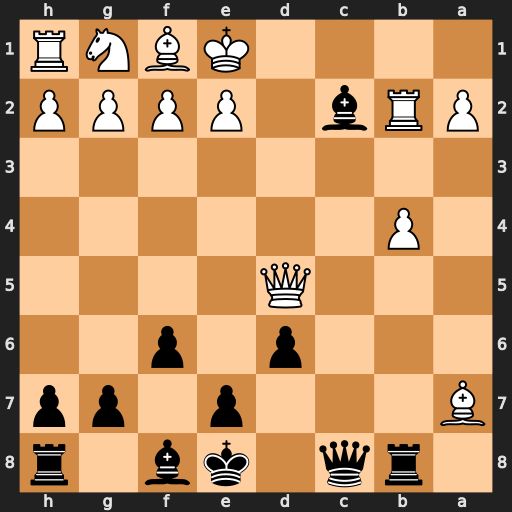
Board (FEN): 1rq1kb1r/B3p1pp/3p1p2/3Q4/1P6/8/PRb1PPPP/4KBNR
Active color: b
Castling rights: Kk
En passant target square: -
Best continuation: Qc3+ Qd2 Qxb2